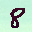
Label: 8